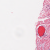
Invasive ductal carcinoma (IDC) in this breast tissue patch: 0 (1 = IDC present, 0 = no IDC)